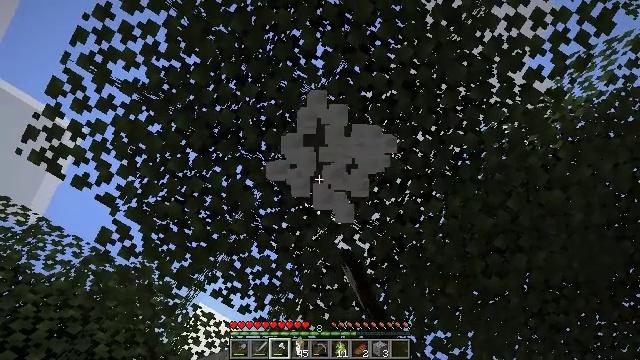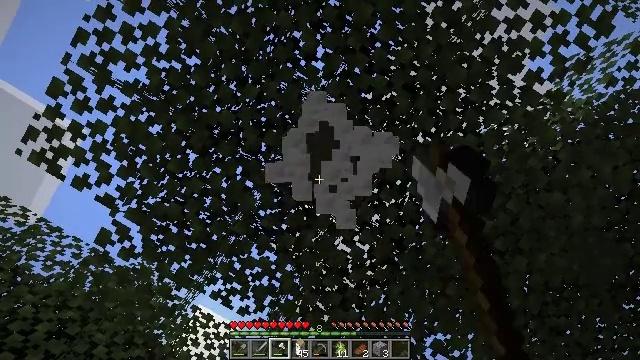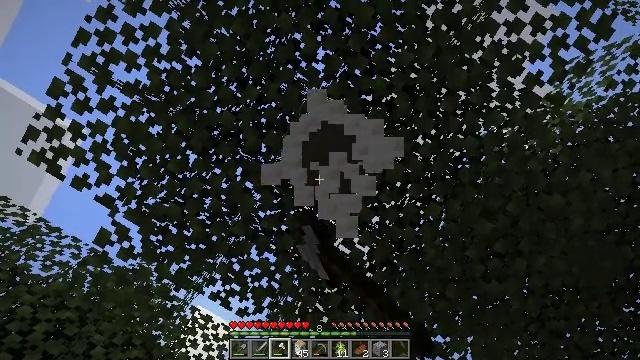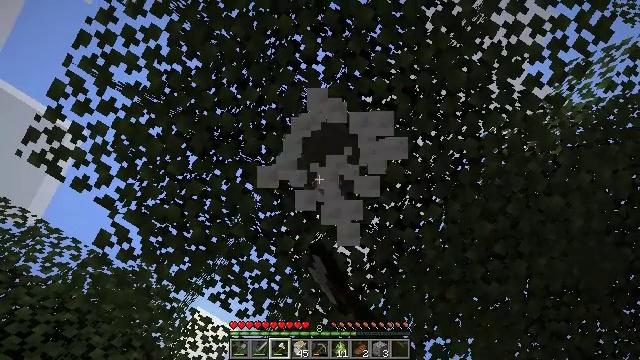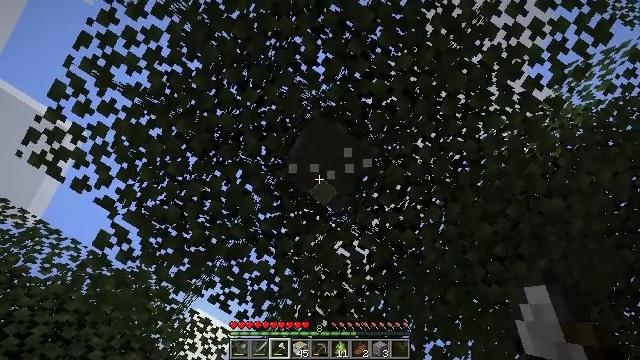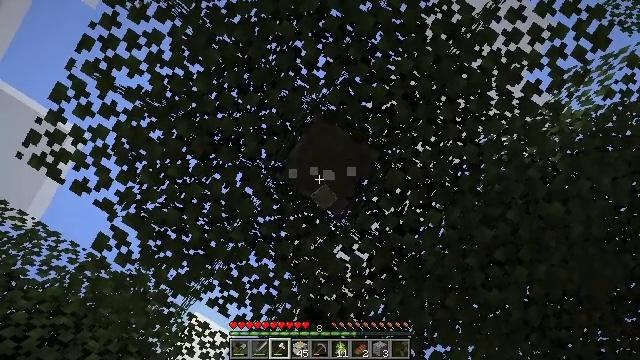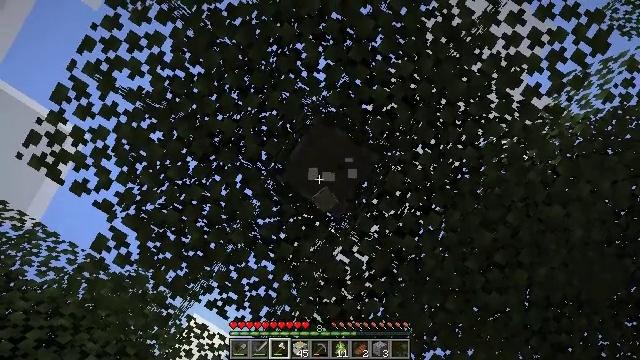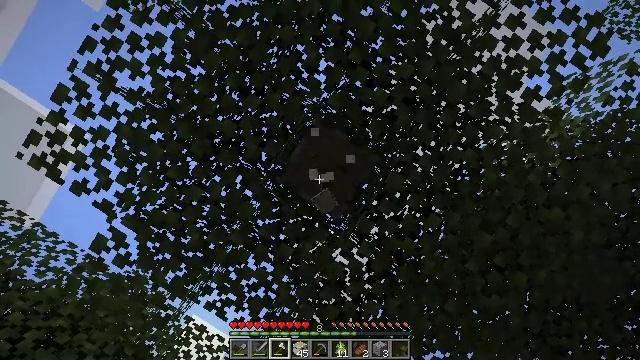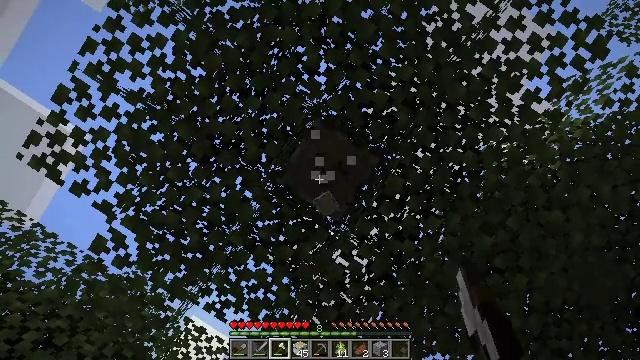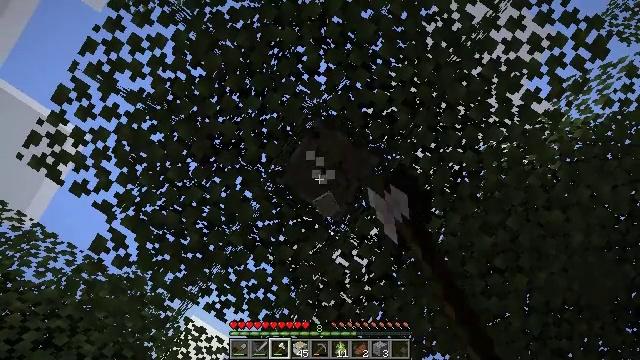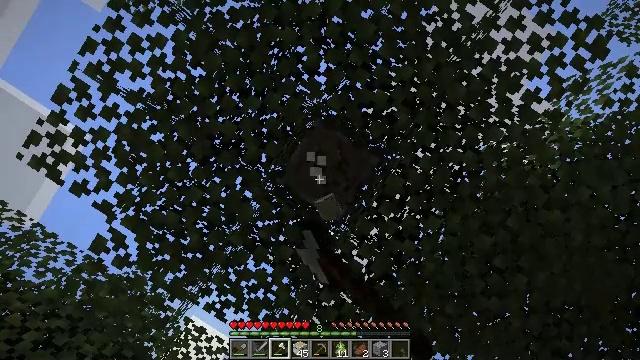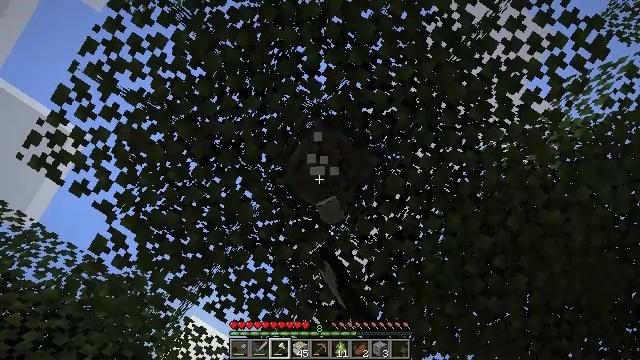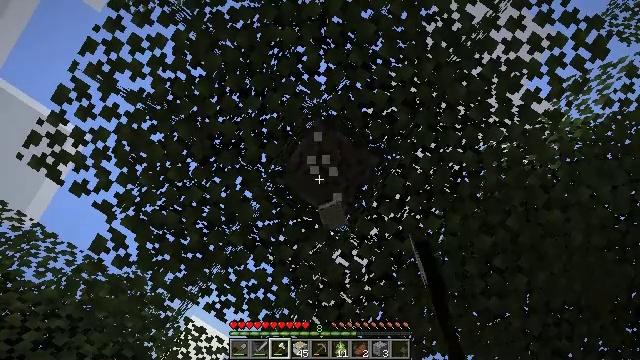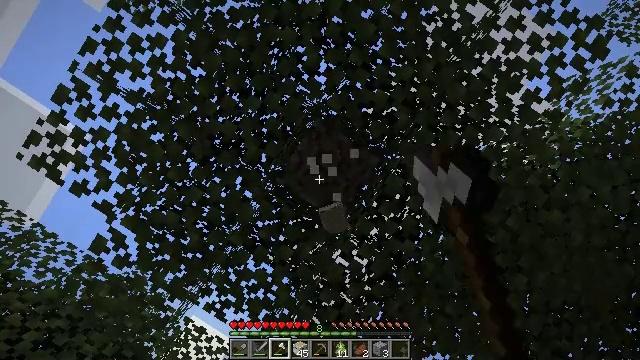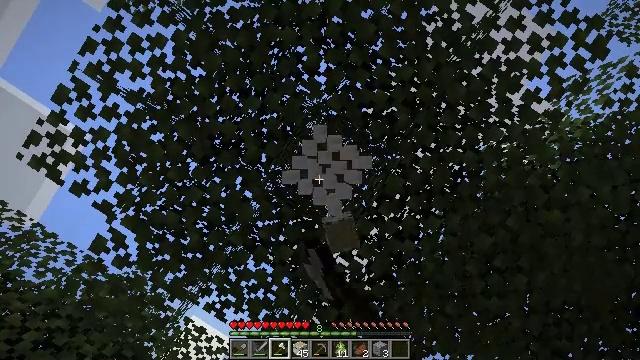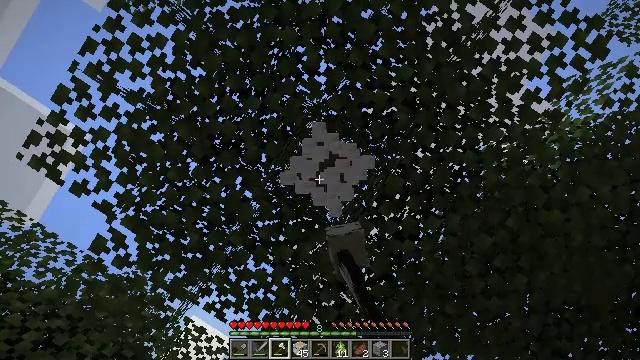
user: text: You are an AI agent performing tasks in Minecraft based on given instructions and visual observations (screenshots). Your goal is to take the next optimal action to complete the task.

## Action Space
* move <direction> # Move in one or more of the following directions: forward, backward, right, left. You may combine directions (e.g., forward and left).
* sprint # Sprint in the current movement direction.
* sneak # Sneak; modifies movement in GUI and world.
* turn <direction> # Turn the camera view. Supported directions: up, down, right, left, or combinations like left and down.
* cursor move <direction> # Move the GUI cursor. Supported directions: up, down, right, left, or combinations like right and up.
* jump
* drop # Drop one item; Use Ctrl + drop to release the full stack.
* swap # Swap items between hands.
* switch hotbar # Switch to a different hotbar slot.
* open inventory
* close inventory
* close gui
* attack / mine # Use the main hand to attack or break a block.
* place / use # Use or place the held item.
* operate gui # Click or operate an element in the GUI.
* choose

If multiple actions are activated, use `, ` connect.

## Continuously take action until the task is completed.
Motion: motion action
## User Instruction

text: Mine the birch log from the tree.
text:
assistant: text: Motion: attack / mine
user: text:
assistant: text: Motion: attack / mine
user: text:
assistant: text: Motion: attack / mine
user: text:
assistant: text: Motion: attack / mine
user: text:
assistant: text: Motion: attack / mine
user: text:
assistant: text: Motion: attack / mine
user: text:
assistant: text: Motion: attack / mine
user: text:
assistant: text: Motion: attack / mine
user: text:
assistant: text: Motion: attack / mine
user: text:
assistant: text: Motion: attack / mine
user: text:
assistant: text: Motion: attack / mine
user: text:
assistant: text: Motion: attack / mine
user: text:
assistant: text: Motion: attack / mine
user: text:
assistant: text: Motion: attack / mine
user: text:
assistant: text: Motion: attack / mine
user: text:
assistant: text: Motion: attack / mine
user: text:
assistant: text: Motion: attack / mine
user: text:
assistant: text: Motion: attack / mine
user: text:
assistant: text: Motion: attack / mine
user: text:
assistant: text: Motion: attack / mine
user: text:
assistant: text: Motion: attack / mine
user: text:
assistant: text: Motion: attack / mine
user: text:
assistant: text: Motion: attack / mine
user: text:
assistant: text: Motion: attack / mine
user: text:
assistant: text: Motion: attack / mine
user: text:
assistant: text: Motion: attack / mine
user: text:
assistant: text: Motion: attack / mine
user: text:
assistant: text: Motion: attack / mine
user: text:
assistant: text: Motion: attack / mine
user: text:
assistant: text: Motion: attack / mine